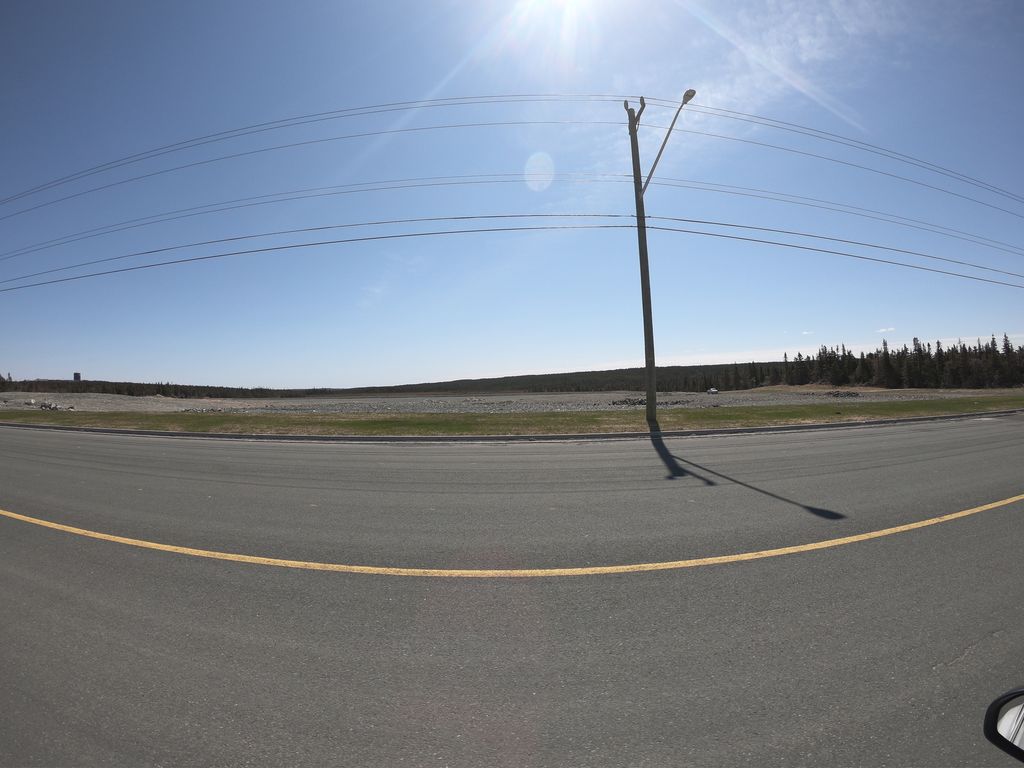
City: st_johns